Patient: sex M, age 36
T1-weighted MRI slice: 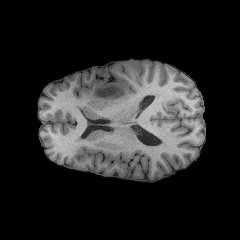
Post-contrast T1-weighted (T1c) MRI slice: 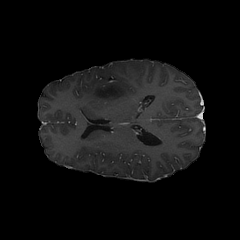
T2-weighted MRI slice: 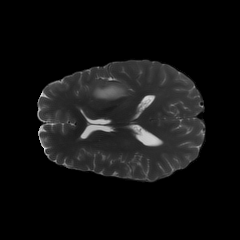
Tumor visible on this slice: yes
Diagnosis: Astrocytoma, IDH-mutant
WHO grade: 3